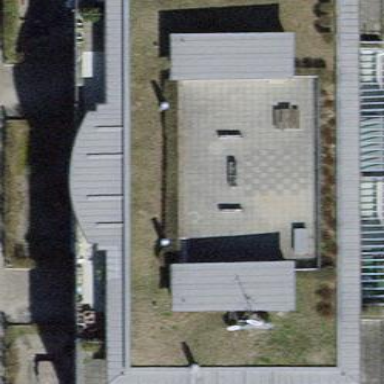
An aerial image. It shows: Flat-roofed building.